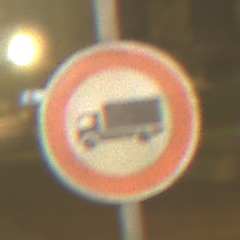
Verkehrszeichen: VerbotFuerKraftfahrzeugeUeberDreiKommaFuenfTonnen
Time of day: Night
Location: Outdoor (Urban)
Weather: Overcast
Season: NotSpecified
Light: Artificial